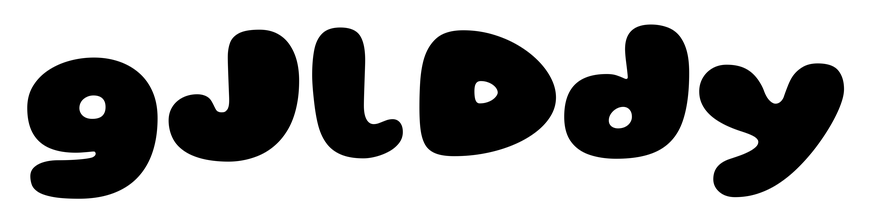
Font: Gluten_Black